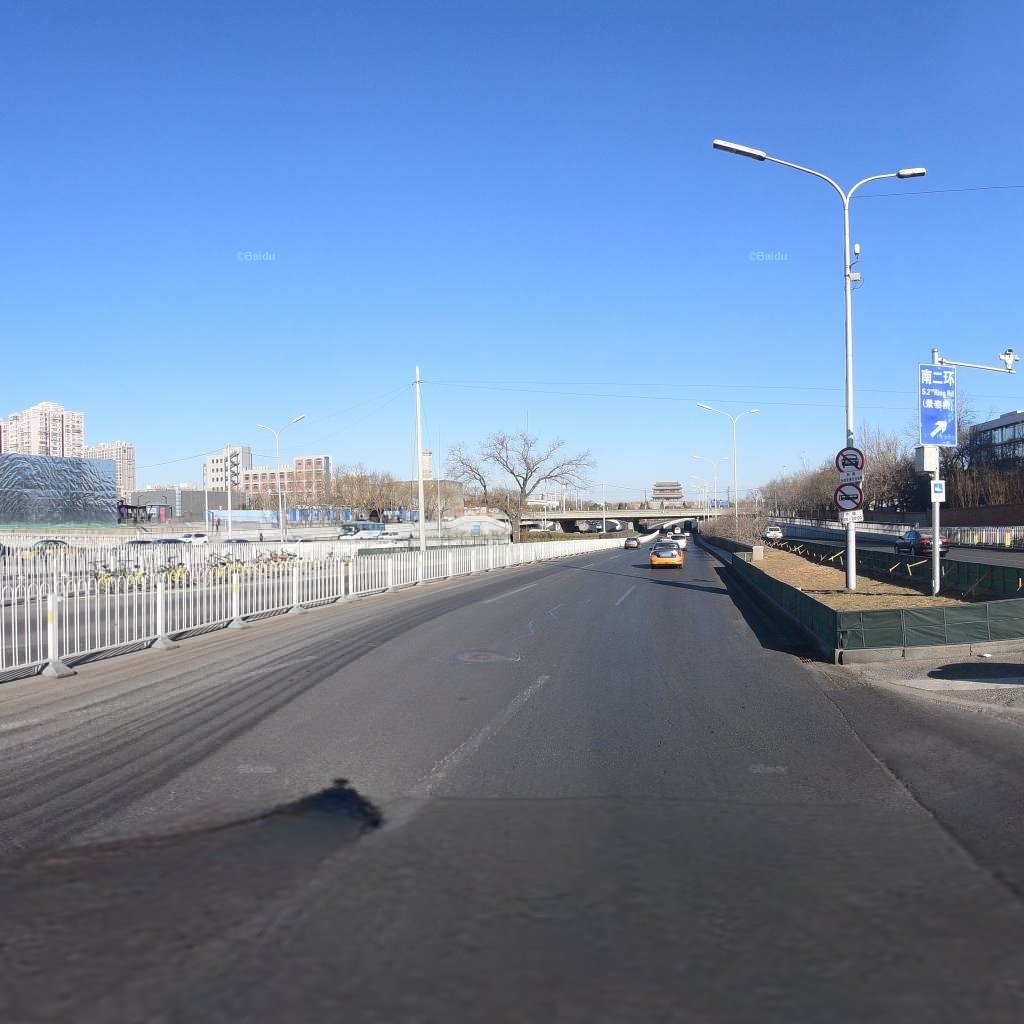
Region: Dongcheng
Road damage annotations: longitudinal crack, manhole cover